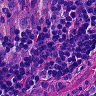
Metastatic tissue present: no